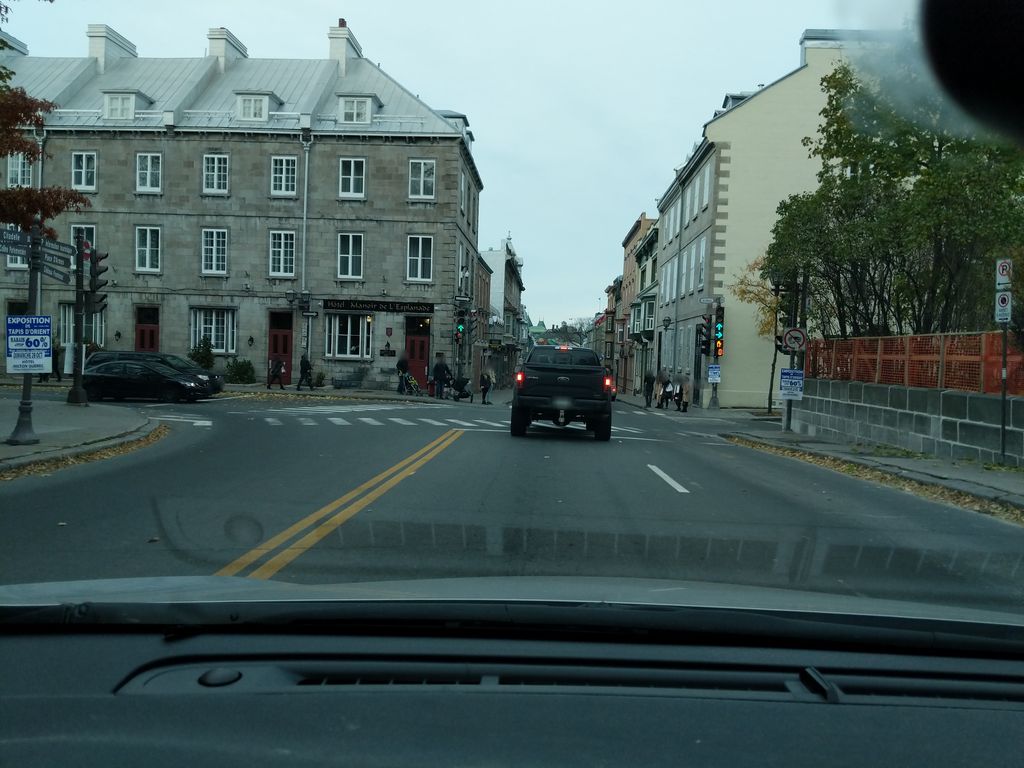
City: quebec_city